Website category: auto
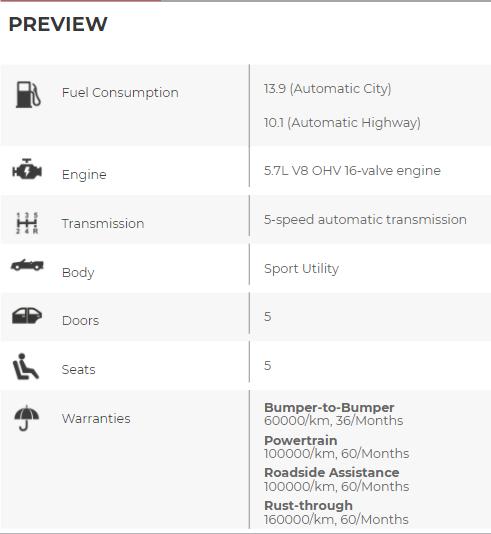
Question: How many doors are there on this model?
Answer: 5

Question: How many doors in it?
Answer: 5

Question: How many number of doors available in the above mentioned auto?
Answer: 5

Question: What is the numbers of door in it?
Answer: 5

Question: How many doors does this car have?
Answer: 5

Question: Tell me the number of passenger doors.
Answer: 5

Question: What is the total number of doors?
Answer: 5

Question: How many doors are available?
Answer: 5

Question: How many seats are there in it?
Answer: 5

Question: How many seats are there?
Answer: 5

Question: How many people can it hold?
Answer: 5

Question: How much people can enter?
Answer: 5

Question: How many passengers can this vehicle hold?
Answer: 5

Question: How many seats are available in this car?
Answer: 5

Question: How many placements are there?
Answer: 5

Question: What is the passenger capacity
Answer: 5

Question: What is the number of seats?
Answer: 5

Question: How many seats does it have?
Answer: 5

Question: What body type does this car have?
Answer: Sport Utility

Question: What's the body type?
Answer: Sport Utility

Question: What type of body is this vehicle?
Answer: Sport Utility

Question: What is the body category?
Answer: Sport Utility

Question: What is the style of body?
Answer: Sport Utility

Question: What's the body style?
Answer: Sport Utility

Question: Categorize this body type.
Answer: Sport Utility

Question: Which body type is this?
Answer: Sport Utility

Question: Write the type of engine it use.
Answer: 5.7L V8 OHV 16-valve engine

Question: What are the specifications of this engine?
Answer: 5.7L V8 OHV 16-valve engine

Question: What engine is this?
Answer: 5.7L V8 OHV 16-valve engine

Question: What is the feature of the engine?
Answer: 5.7L V8 OHV 16-valve engine

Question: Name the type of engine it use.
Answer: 5.7L V8 OHV 16-valve engine

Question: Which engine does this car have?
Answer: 5.7L V8 OHV 16-valve engine

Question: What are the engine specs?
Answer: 5.7L V8 OHV 16-valve engine

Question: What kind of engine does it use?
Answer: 5.7L V8 OHV 16-valve engine

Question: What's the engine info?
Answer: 5.7L V8 OHV 16-valve engine

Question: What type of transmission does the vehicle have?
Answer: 5-speed automatic transmission

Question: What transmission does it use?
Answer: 5-speed automatic transmission

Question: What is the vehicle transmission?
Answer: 5-speed automatic transmission

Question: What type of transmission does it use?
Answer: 5-speed automatic transmission

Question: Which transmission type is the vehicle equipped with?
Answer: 5-speed automatic transmission

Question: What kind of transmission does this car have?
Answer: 5-speed automatic transmission

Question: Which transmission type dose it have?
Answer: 5-speed automatic transmission

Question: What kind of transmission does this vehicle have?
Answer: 5-speed automatic transmission

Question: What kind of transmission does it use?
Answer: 5-speed automatic transmission

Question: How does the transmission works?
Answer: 5-speed automatic transmission

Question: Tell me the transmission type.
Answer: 5-speed automatic transmission

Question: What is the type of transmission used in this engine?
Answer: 5-speed automatic transmission

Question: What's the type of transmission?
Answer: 5-speed automatic transmission

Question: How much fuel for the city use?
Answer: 13.9 (Automatic City)

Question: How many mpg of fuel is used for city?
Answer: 13.9 (Automatic City)

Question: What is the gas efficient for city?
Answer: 13.9 (Automatic City)

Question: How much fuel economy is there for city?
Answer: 13.9 (Automatic City)

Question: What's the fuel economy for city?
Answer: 13.9 (Automatic City)

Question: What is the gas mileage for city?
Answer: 13.9 (Automatic City)

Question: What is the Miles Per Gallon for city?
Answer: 13.9 (Automatic City)

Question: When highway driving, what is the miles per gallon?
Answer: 10.1 (Automatic Highway)

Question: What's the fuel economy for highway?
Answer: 10.1 (Automatic Highway)

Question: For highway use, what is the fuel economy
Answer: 10.1 (Automatic Highway)

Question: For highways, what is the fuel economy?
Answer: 10.1 (Automatic Highway)

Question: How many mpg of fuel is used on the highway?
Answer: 10.1 (Automatic Highway)

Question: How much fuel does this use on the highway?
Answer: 10.1 (Automatic Highway)

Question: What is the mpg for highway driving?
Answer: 10.1 (Automatic Highway)

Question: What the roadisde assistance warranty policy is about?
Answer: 100000/km, 60/Months

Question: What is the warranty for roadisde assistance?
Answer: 100000/km, 60/Months